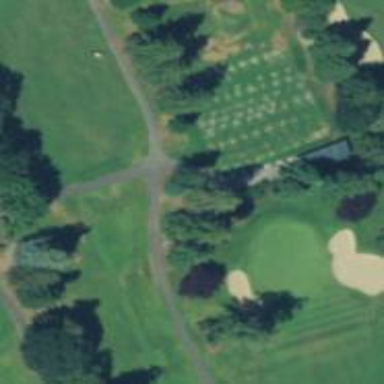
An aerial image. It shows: Service road designated as golf cart path.